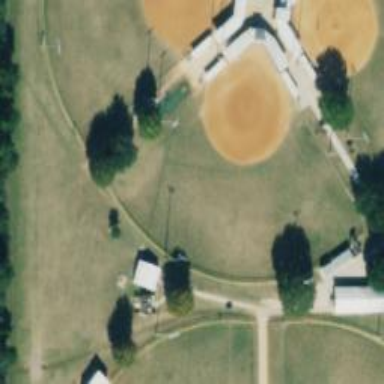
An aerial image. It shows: Softball pitch for leisure and sport activities.